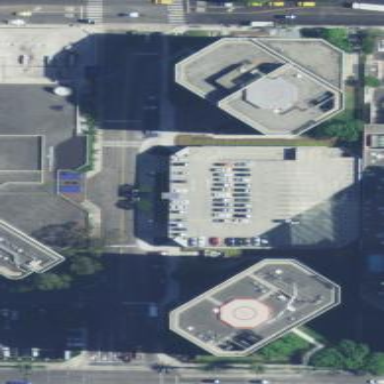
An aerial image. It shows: Multi-storey parking building.